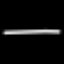
Label: line